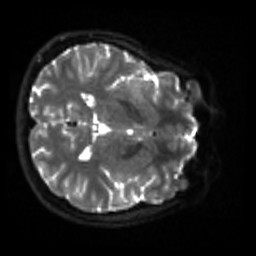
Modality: sbref
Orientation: axial
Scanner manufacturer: siemens
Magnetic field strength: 3 T
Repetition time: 4 s
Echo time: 0.0594 s